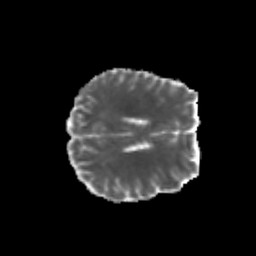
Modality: MD
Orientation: axial
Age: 28
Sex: female
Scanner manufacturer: siemens
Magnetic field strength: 3 T
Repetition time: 3.5 s
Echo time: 0.113 s